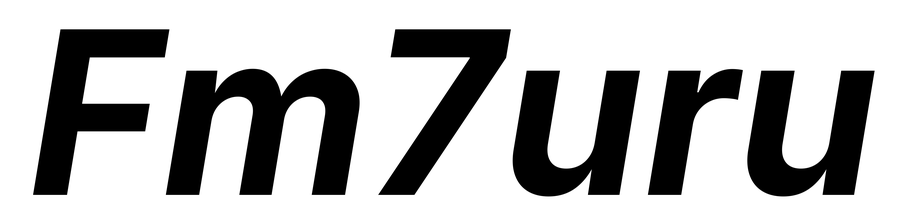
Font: Inter-Italic_Bold_Italic